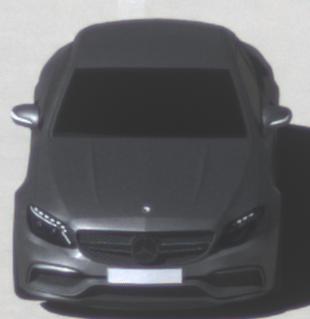
Make: Mercedes-Benz
Model: C 43 AMG
Detailed model: C-Class (205) AMG Limousine
Model produced from: 2016/10
Model produced until: 2018/04
Doors: 4
Color: gray
Road condition: dry road
Daytime: midday
Contrast: high contrast